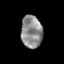
Tissue: skin
Cell type: Endothelial cells
Senescence score: 0.1847
Nuclear area (px): 677
Mean DAPI intensity: 140.136